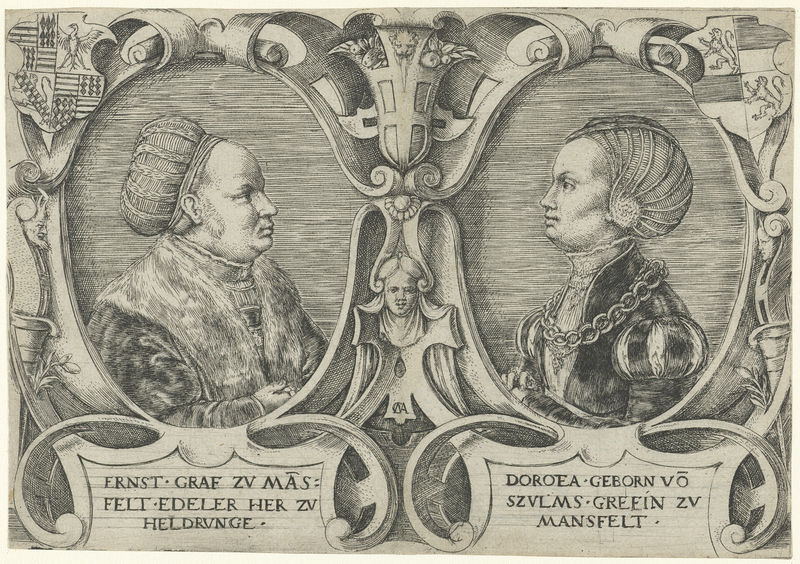
Titel: Dubbelportret van Graaf Ernst II Mansfeld zu Vorderort en van zijn vrouw Dorothea von Solms-Lich
Künstler: Cornelis Massijs
Standort: Amsterdam
Institution: Rijksmuseum
Schlagwörter: mann, frau, profil, haube, kappe, pelz, bildnis, porträt, adel, paar, renaissance, deutschland, kette, ernst, doppelporträt, portraits, wappen, ehepaar, pelzkragen, graf, frühe neuzeit, dorothea, gräfin, mansfeld, mansfelt, ernst graf, eheporträt, heldrunge